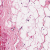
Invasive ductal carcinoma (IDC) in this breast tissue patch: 0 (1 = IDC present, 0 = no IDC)